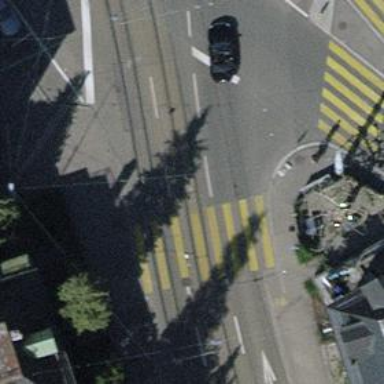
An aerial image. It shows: Uncontrolled zebra crossing with zebra markings.